Chest X-ray:
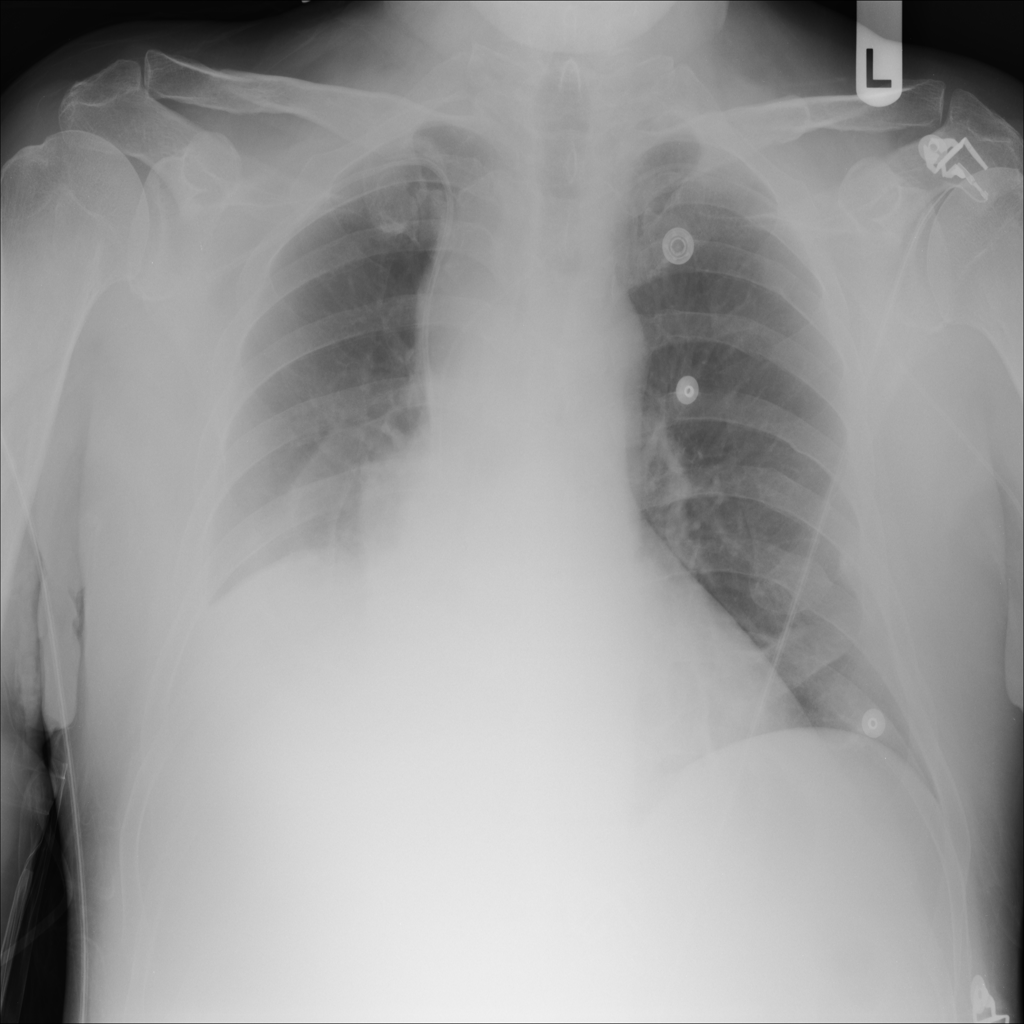
Findings: Consolidation, Effusion, Fracture
No abnormal finding: no